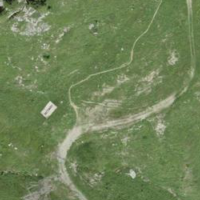
EUNIS habitat code: 26
Species observed at this site:
Parnassia palustris